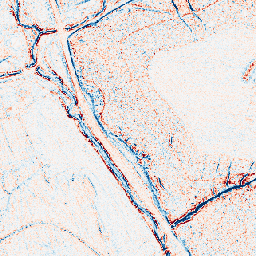
Category: edge_preserving
Decomposition family: anisotropic_diffusion
Decomposition parameters: iterations: 5
kappa: 10
gamma: 0.1
Upsampling method: area
Upsampling parameters: scale: 8
Upsampling scale: 8